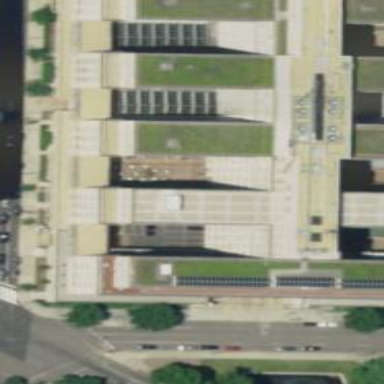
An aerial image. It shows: Government office.